Question: I am doing a basic visualisation for Covid-19 and in one of the tabs I have a table. I can't seem to get the writing above and below the table in another colour. I've included an image that highlights the writing that I need changed.

I would also like to build a light and dark mode but I can't find any code that would work in the form I have the app now. My code with these issues is currently as follows
'''
library(dplyr)
library(shiny)
library(shinythemes)
####################### READ CSV #############################
ncov <- read.csv("https://raw.githubusercontent.com/datasets/covid-19/master/data/time-series-19-covid-combined.csv")
ncov = ncov %>% rename(Country = Country.Region)
###########################################################
ui <- fluidPage(
theme = shinytheme("slate"),
tags$head(
tags$style(
"
@import url('https://fonts.googleapis.com/css?family=Pacifico&display=swap');
h2 {
font-family: 'Pacifico', cursive;
font-size: 48px;
margin-bottom: 25px;
}
ul.nav li a {
background-color: lightgrey;
}
#To change text and background color of the 'Select' box
.dataTables_length select {
color: #0E334A;
background-color: #0E334A
}
##To change text and background color of the 'Search' box
.dataTables_filter input {
color: #0E334A;
background-color: #0E334A
}
thead {
color: #ffffff;
}
tbody {
color: #000000;
}
"
)
),
mainPanel(
tabsetPanel(type = "tabs",
tabPanel(title = "Table", icon = icon("table"),
tags$br(),
dataTableOutput("table"))
)
)
)
server <- function(input, output) {
output$table <- DT::renderDT({
ncov %>%
group_by(Country) %>%
arrange(Country) %>%
slice(1) %>%
ungroup() %>%
arrange(Country)
})
}
shinyApp(ui = ui, server = server)
'''
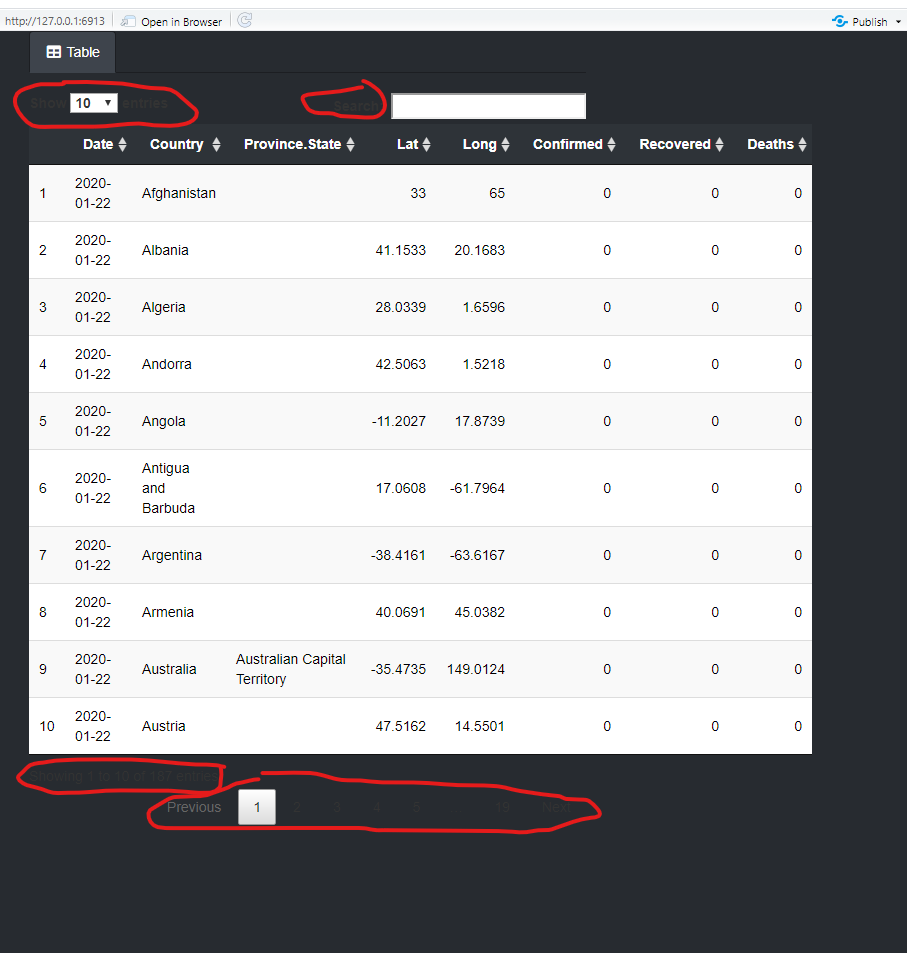
Answer: This CSS should get you some or most of the way there.
'''
library(dplyr)
library(shiny)
library(shinythemes)
ui <- fluidPage(theme = shinytheme("slate"),
tags$head(tags$style(HTML(
"
.dataTables_length label,
.dataTables_filter label,
.dataTables_info {
color: white!important;
}
.paginate_button {
background: white!important;
}
thead {
color: white;
}
"))),
mainPanel(tabsetPanel(
type = "tabs",
tabPanel(
title = "Table",
icon = icon("table"),
tags$br(),
DT::DTOutput("table")
)
)))
server <- function(input, output) {
output$table <- DT::renderDT({
iris
})
}
shinyApp(ui = ui, server = server)
'''
<URL>